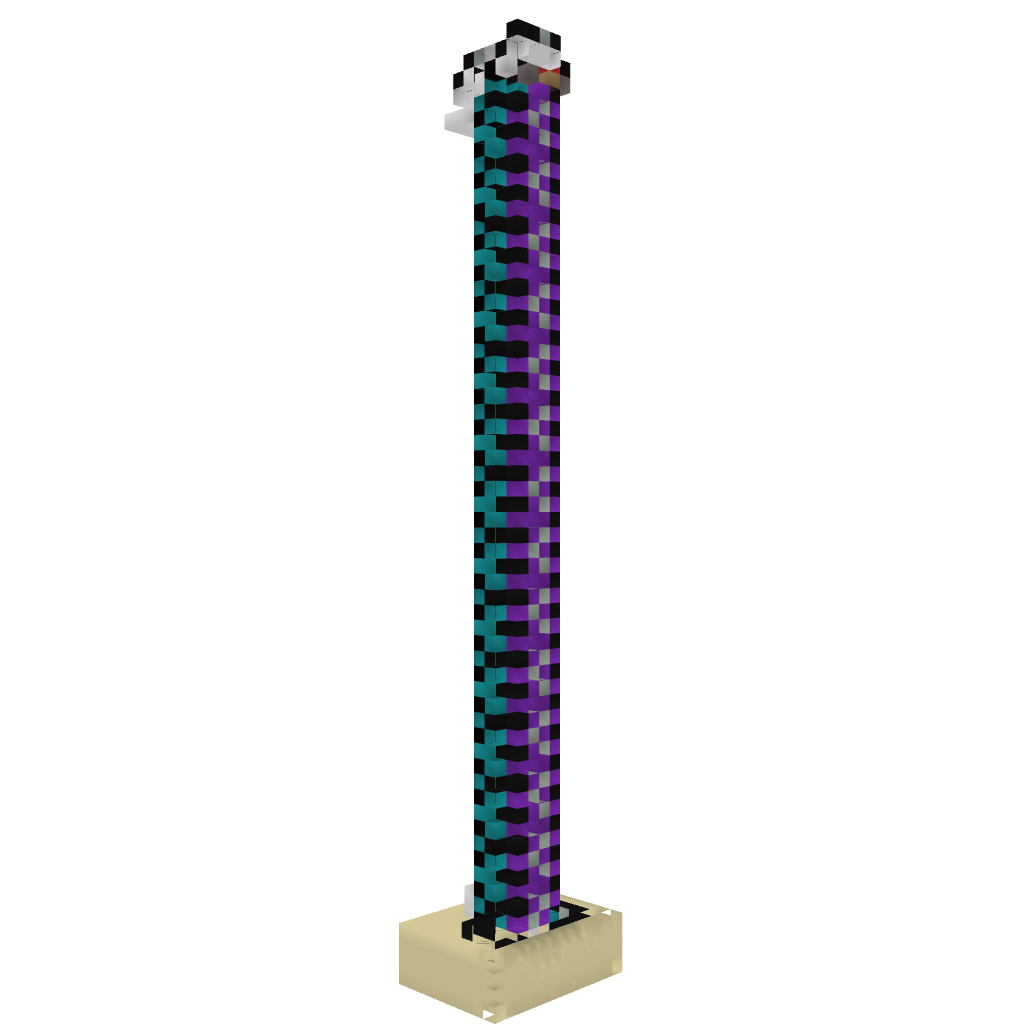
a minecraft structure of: Super Tall Pistion Elevator